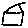
Label: house